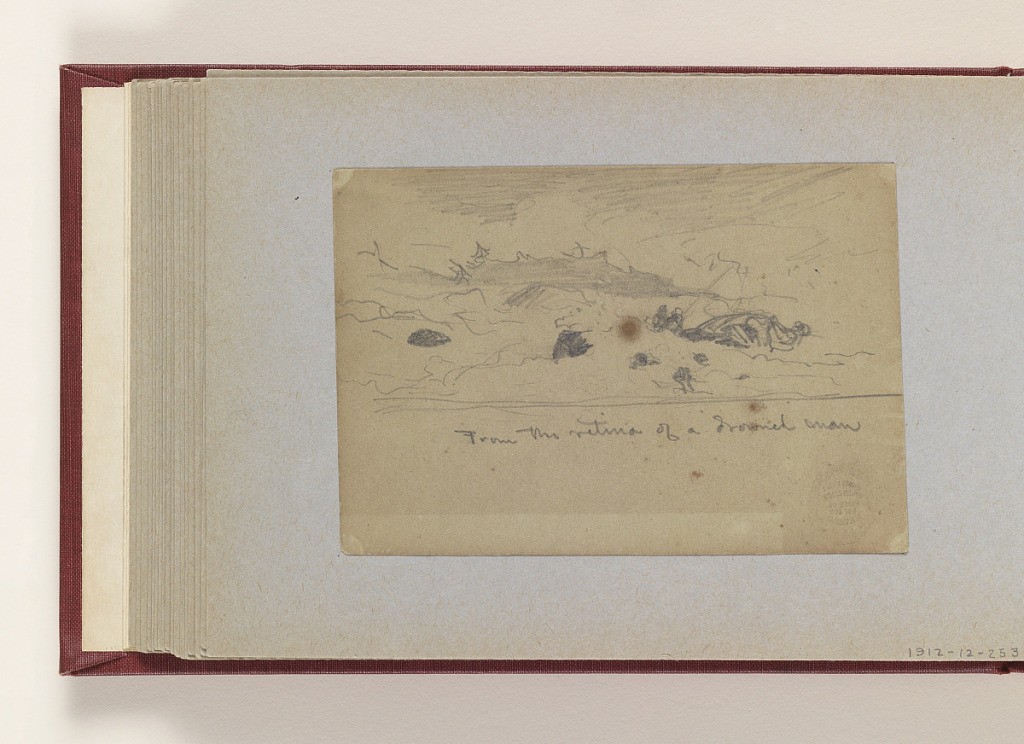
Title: "From the Retina of a Drowned Man"
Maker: Winslow Homer, American, 1836–1910
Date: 1881–82
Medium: Graphite on wove paper, mounted in an album.
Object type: Drawing
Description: Horizontal sketch with the upper portion containing a rocky coast line with a foundered boat and, apparently, figures floating in the water.